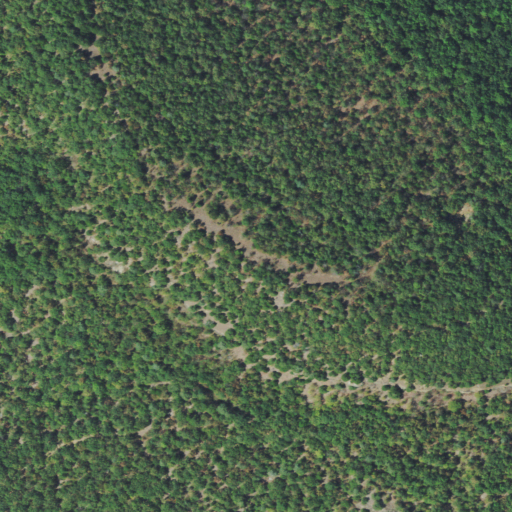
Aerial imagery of mountain in Oklahoma named Round Mountain containing mixed forest, deciduous forest, and evergreen forest